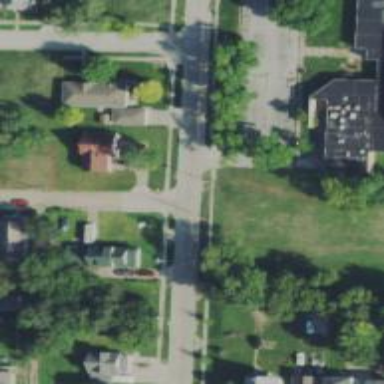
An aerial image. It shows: Road with stop sign.